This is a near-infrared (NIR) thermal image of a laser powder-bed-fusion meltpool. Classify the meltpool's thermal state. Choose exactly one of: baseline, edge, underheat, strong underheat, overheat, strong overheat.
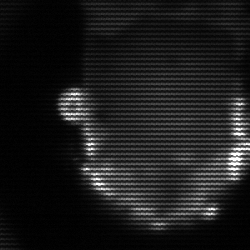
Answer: baseline